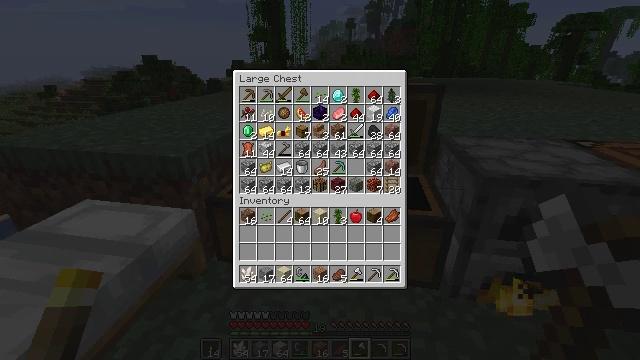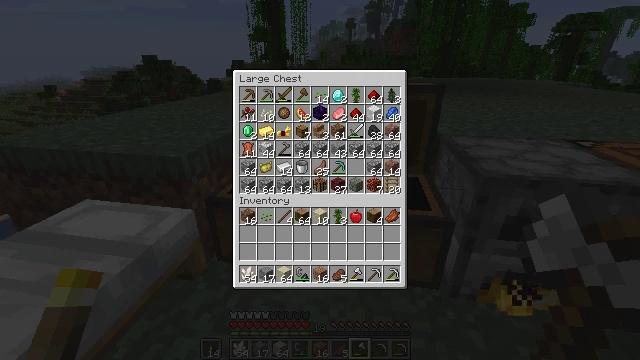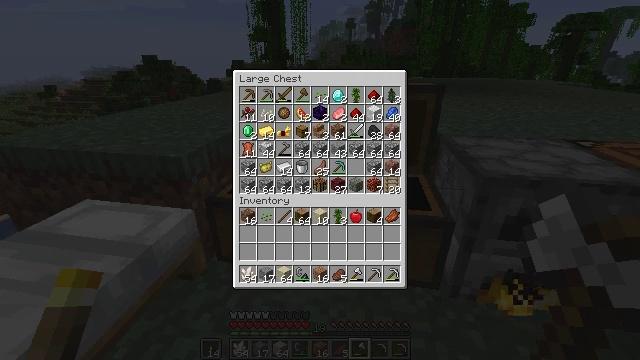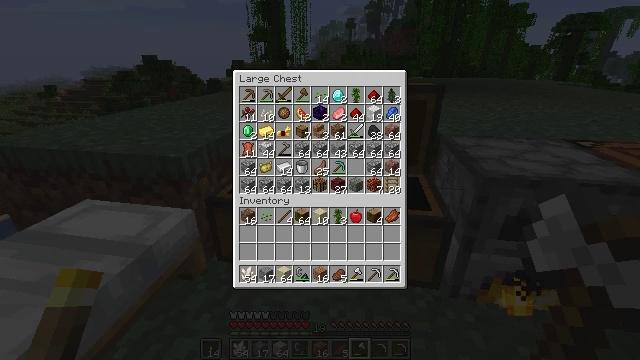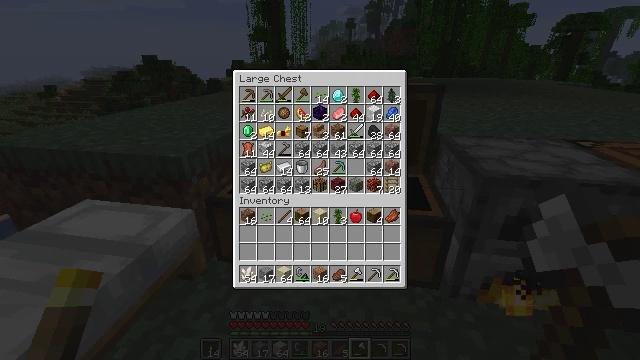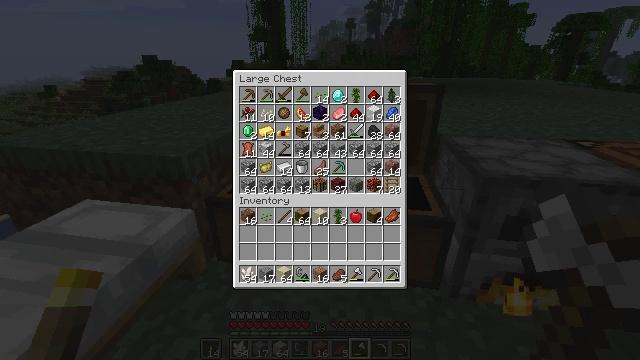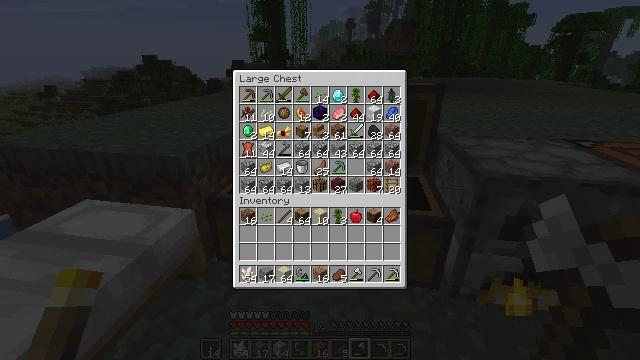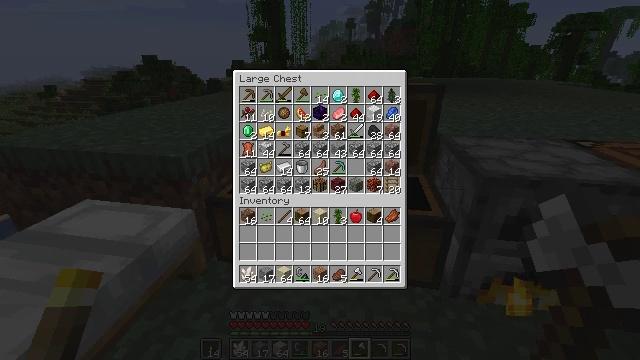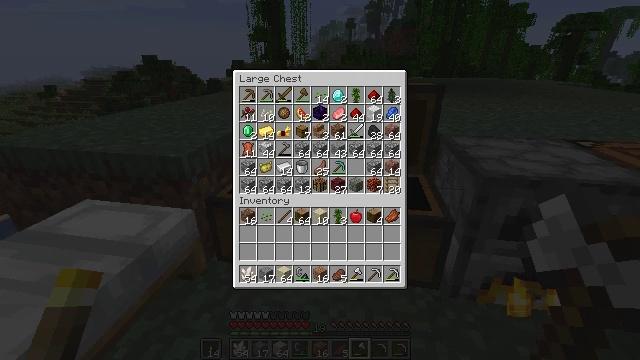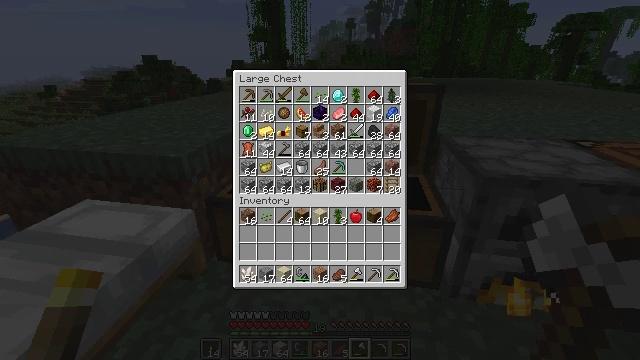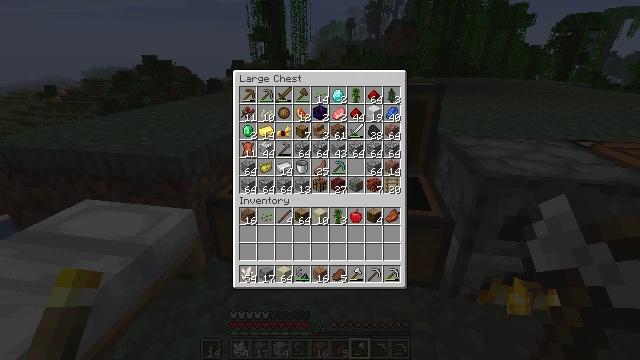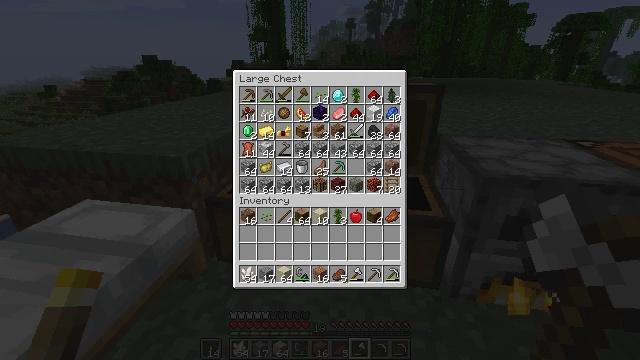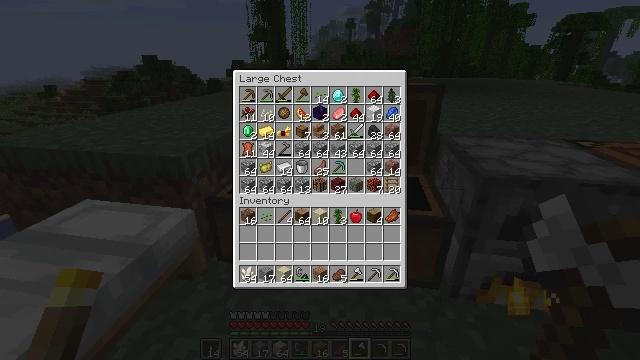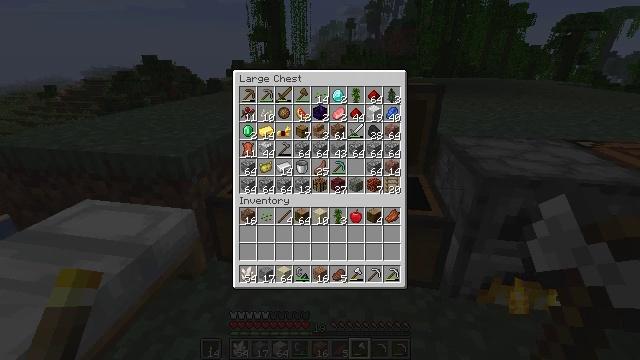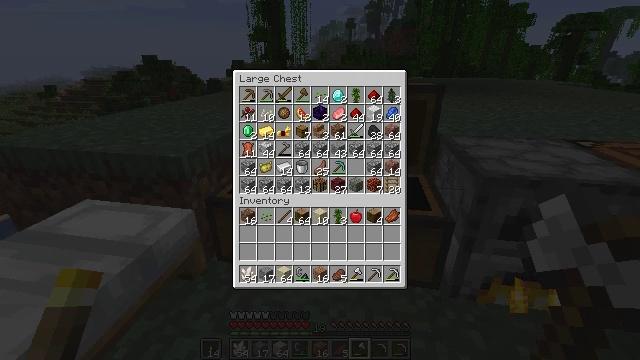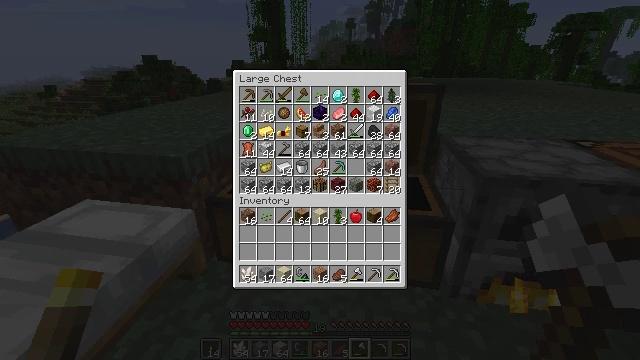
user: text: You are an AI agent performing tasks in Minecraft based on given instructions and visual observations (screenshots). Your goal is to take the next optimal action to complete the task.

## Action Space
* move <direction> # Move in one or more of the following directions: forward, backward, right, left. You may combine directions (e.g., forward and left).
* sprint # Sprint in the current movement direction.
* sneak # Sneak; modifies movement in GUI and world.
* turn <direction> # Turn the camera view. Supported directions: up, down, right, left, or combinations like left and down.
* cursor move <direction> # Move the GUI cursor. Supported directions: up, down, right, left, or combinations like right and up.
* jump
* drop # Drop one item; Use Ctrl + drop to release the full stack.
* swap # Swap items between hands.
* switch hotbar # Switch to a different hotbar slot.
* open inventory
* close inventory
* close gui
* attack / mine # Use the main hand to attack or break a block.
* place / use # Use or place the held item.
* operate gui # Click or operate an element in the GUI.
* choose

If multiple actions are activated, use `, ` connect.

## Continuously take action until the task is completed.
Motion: motion action
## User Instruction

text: Create a diamond shovel on the crafting table.
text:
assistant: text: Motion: no_op
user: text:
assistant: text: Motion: no_op
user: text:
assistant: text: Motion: no_op
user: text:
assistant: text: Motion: no_op
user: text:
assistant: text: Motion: no_op
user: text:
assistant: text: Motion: no_op
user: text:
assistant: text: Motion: no_op
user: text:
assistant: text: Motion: no_op
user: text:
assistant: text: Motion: no_op
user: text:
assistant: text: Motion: no_op
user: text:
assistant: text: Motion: no_op
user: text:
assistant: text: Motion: no_op
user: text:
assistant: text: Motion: no_op
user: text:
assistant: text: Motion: no_op
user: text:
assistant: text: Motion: no_op
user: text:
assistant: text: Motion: no_op
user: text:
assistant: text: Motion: no_op
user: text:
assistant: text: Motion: no_op
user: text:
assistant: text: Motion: no_op
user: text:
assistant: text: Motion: no_op
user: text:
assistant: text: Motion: no_op
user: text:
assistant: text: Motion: no_op
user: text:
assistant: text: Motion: no_op
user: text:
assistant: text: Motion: no_op
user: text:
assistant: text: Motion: no_op
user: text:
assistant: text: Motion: no_op
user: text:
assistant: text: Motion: no_op
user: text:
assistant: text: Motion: no_op
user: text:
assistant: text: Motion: no_op
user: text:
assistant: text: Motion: no_op